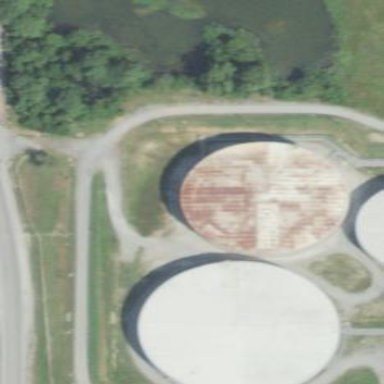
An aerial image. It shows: Storage tank building.